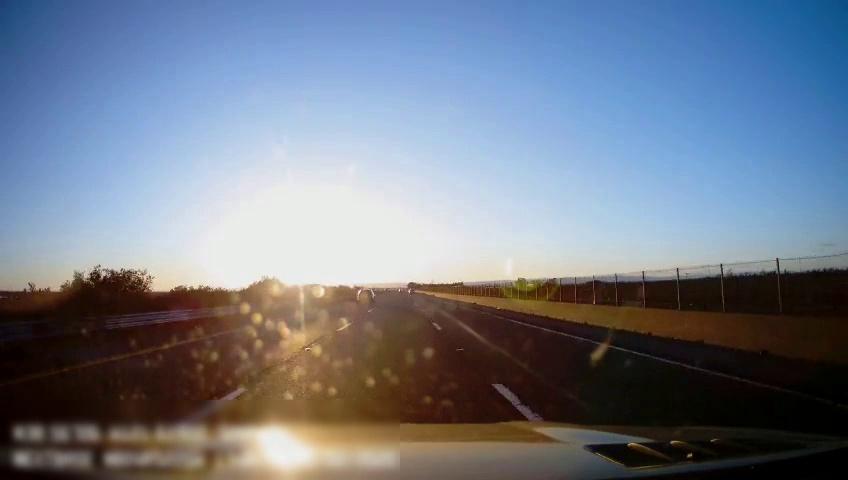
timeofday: Day
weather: Sunny
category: Drivable Space
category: Vehicles | SUV
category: Lanes | Alternate Lane
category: Lanes | Current Lane
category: Lanes | Current Lane
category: Lanes | Alternate Lane